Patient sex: F
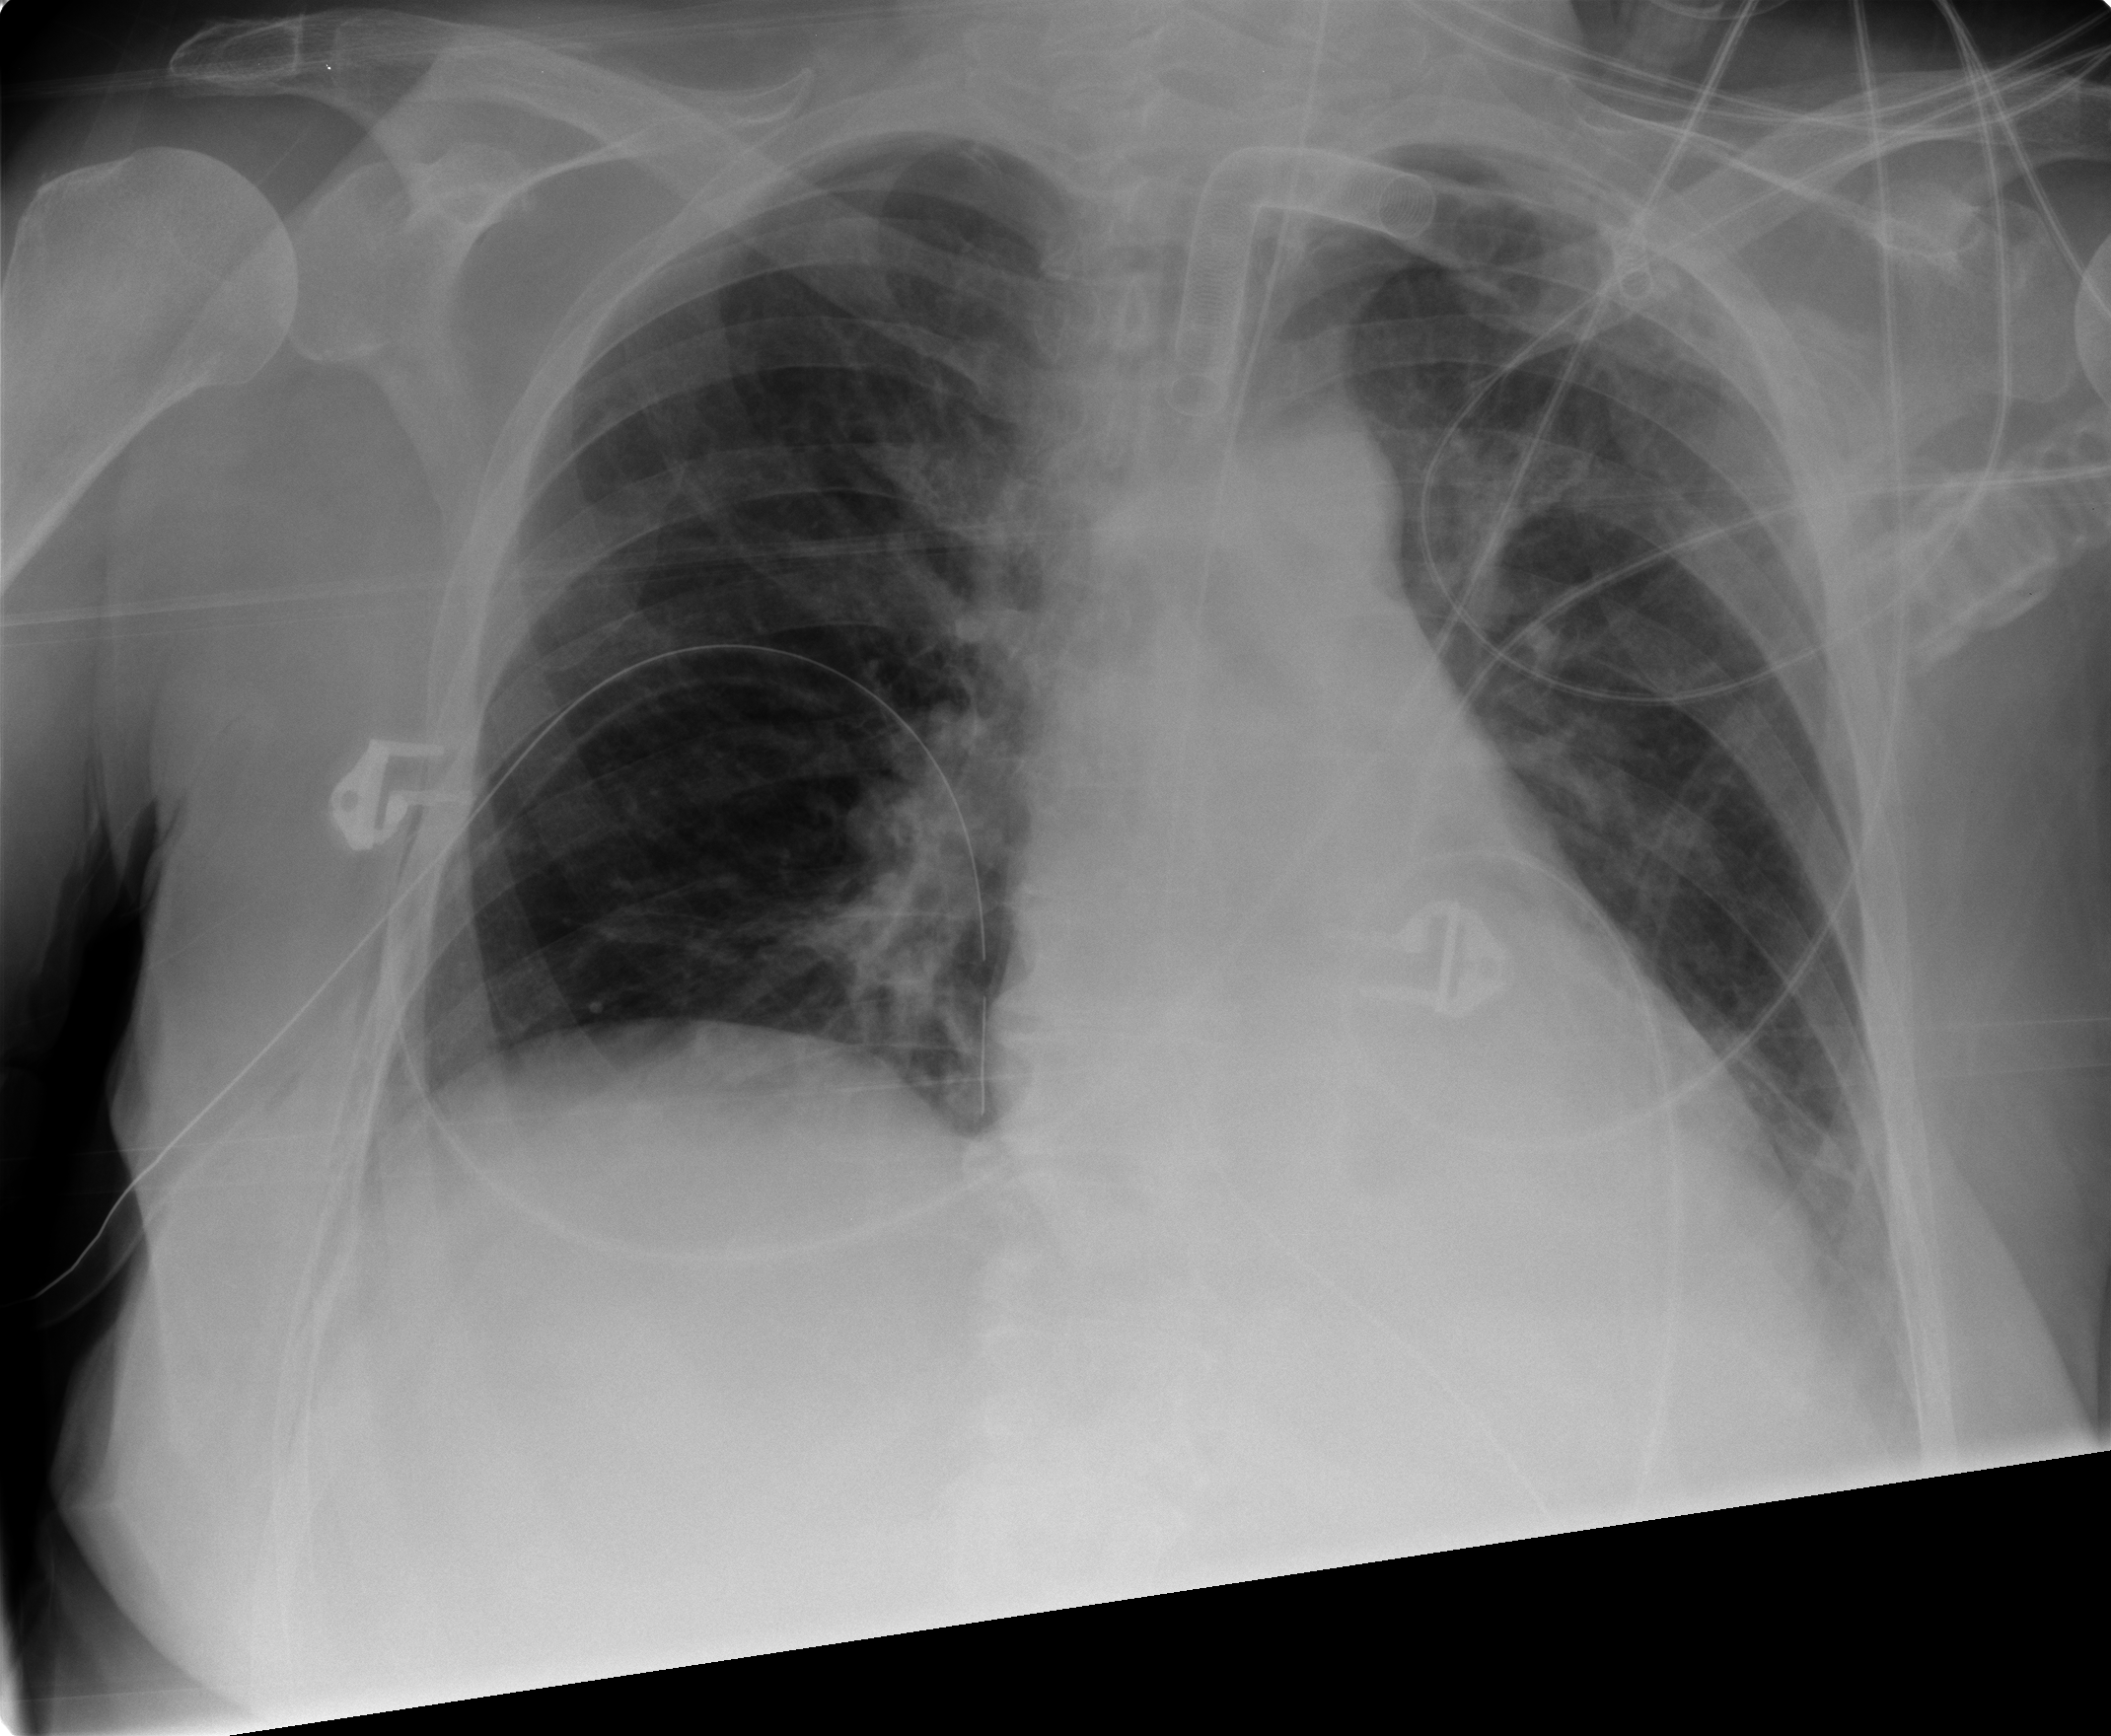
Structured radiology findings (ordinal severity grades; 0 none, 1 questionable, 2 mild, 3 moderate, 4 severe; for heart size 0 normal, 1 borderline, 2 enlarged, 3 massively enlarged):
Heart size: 0
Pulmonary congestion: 1
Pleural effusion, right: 0
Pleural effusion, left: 0
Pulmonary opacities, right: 2
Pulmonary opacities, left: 2
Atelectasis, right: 2
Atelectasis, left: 2